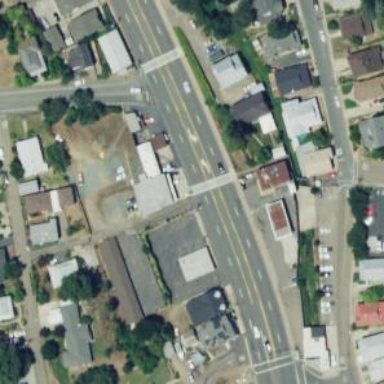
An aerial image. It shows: Alley classified as service road.